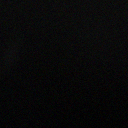
Screen state: off